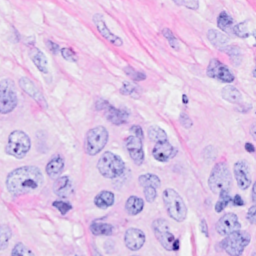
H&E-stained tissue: Breast